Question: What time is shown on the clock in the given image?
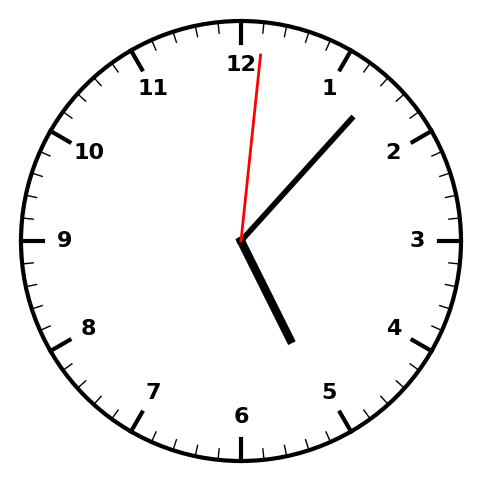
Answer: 05:07:01